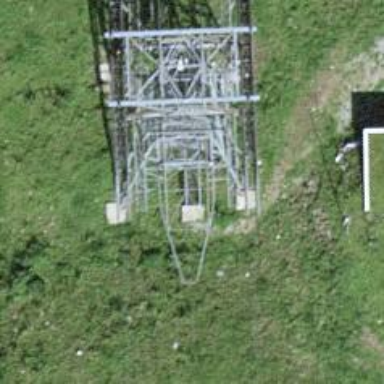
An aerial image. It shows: Pylon used for aerialway.